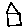
Label: house